Current action and preconditions to check: trajectory_clear

Your task: For each precondition in the list above, predict whether it will hold at this action.

Consider the current scene as observed from the mobile robot's camera, and analyze the predicted future states of all dynamic agents (e.g., people, animals, vehicles, or any moving entities) within the NEXT SECOND.

IMPORTANT: Only answer "very likely" if you are absolutely certain—based on strong, clear evidence—that a dynamic agent will violate the precondition in the predicted future state. Do NOT answer "very likely" for unlikely, ambiguous, or low-probability risks.

Ask yourself for each precondition: Is there a high probability, with clear and convincing evidence, that the predicted future states of any dynamic agent will interfere with the predicted future state of the currently executing action within the NEXT SECOND, causing that precondition to fail?

Assess the risk level based on these predictions. Use "likely" or "very likely" if motions create a clear risk of interference.

Use "neutral" or "improbable" if agents are nearby but their predicted paths are clearly diverging or non-conflicting.

Failure Risk Categories: "very improbable", "improbable", "neutral", "likely", "very likely"

Answer Format: Output ONLY the probability_of_failure value from these categories: "very improbable", "improbable", "neutral", "likely", "very likely"

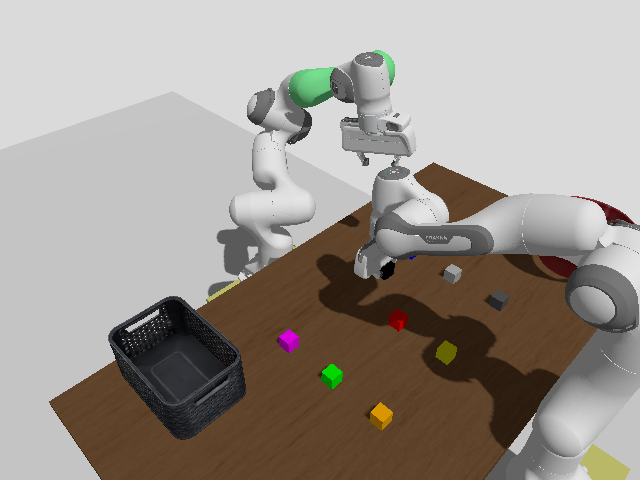

Answer: improbable